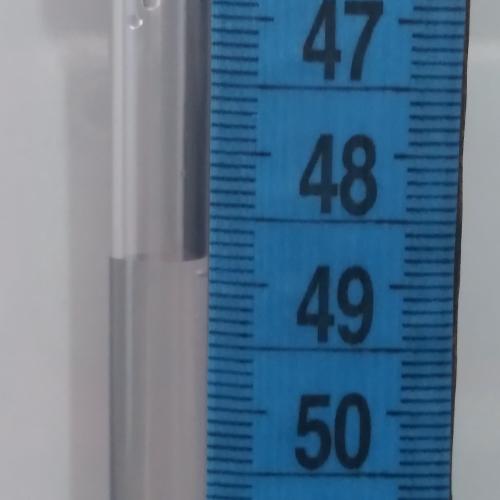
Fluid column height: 48.8 cm